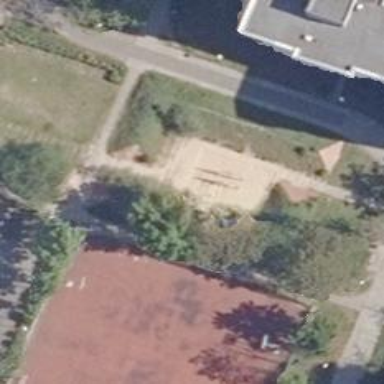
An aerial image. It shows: Playground area for leisure activities on the land.